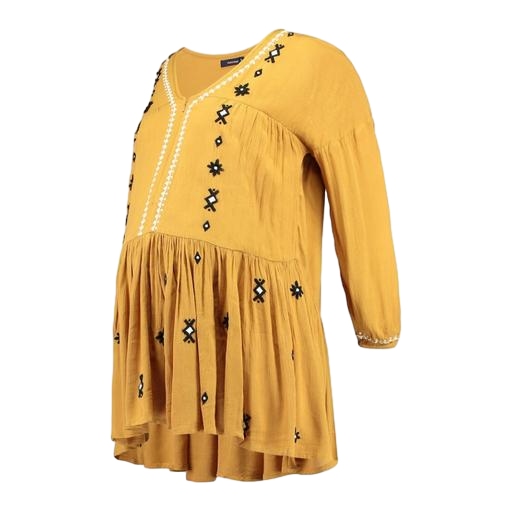
yellow embroidered top, blue maternity top embroidery, yellow embroidered short-sleeved shirt, white background